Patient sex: M
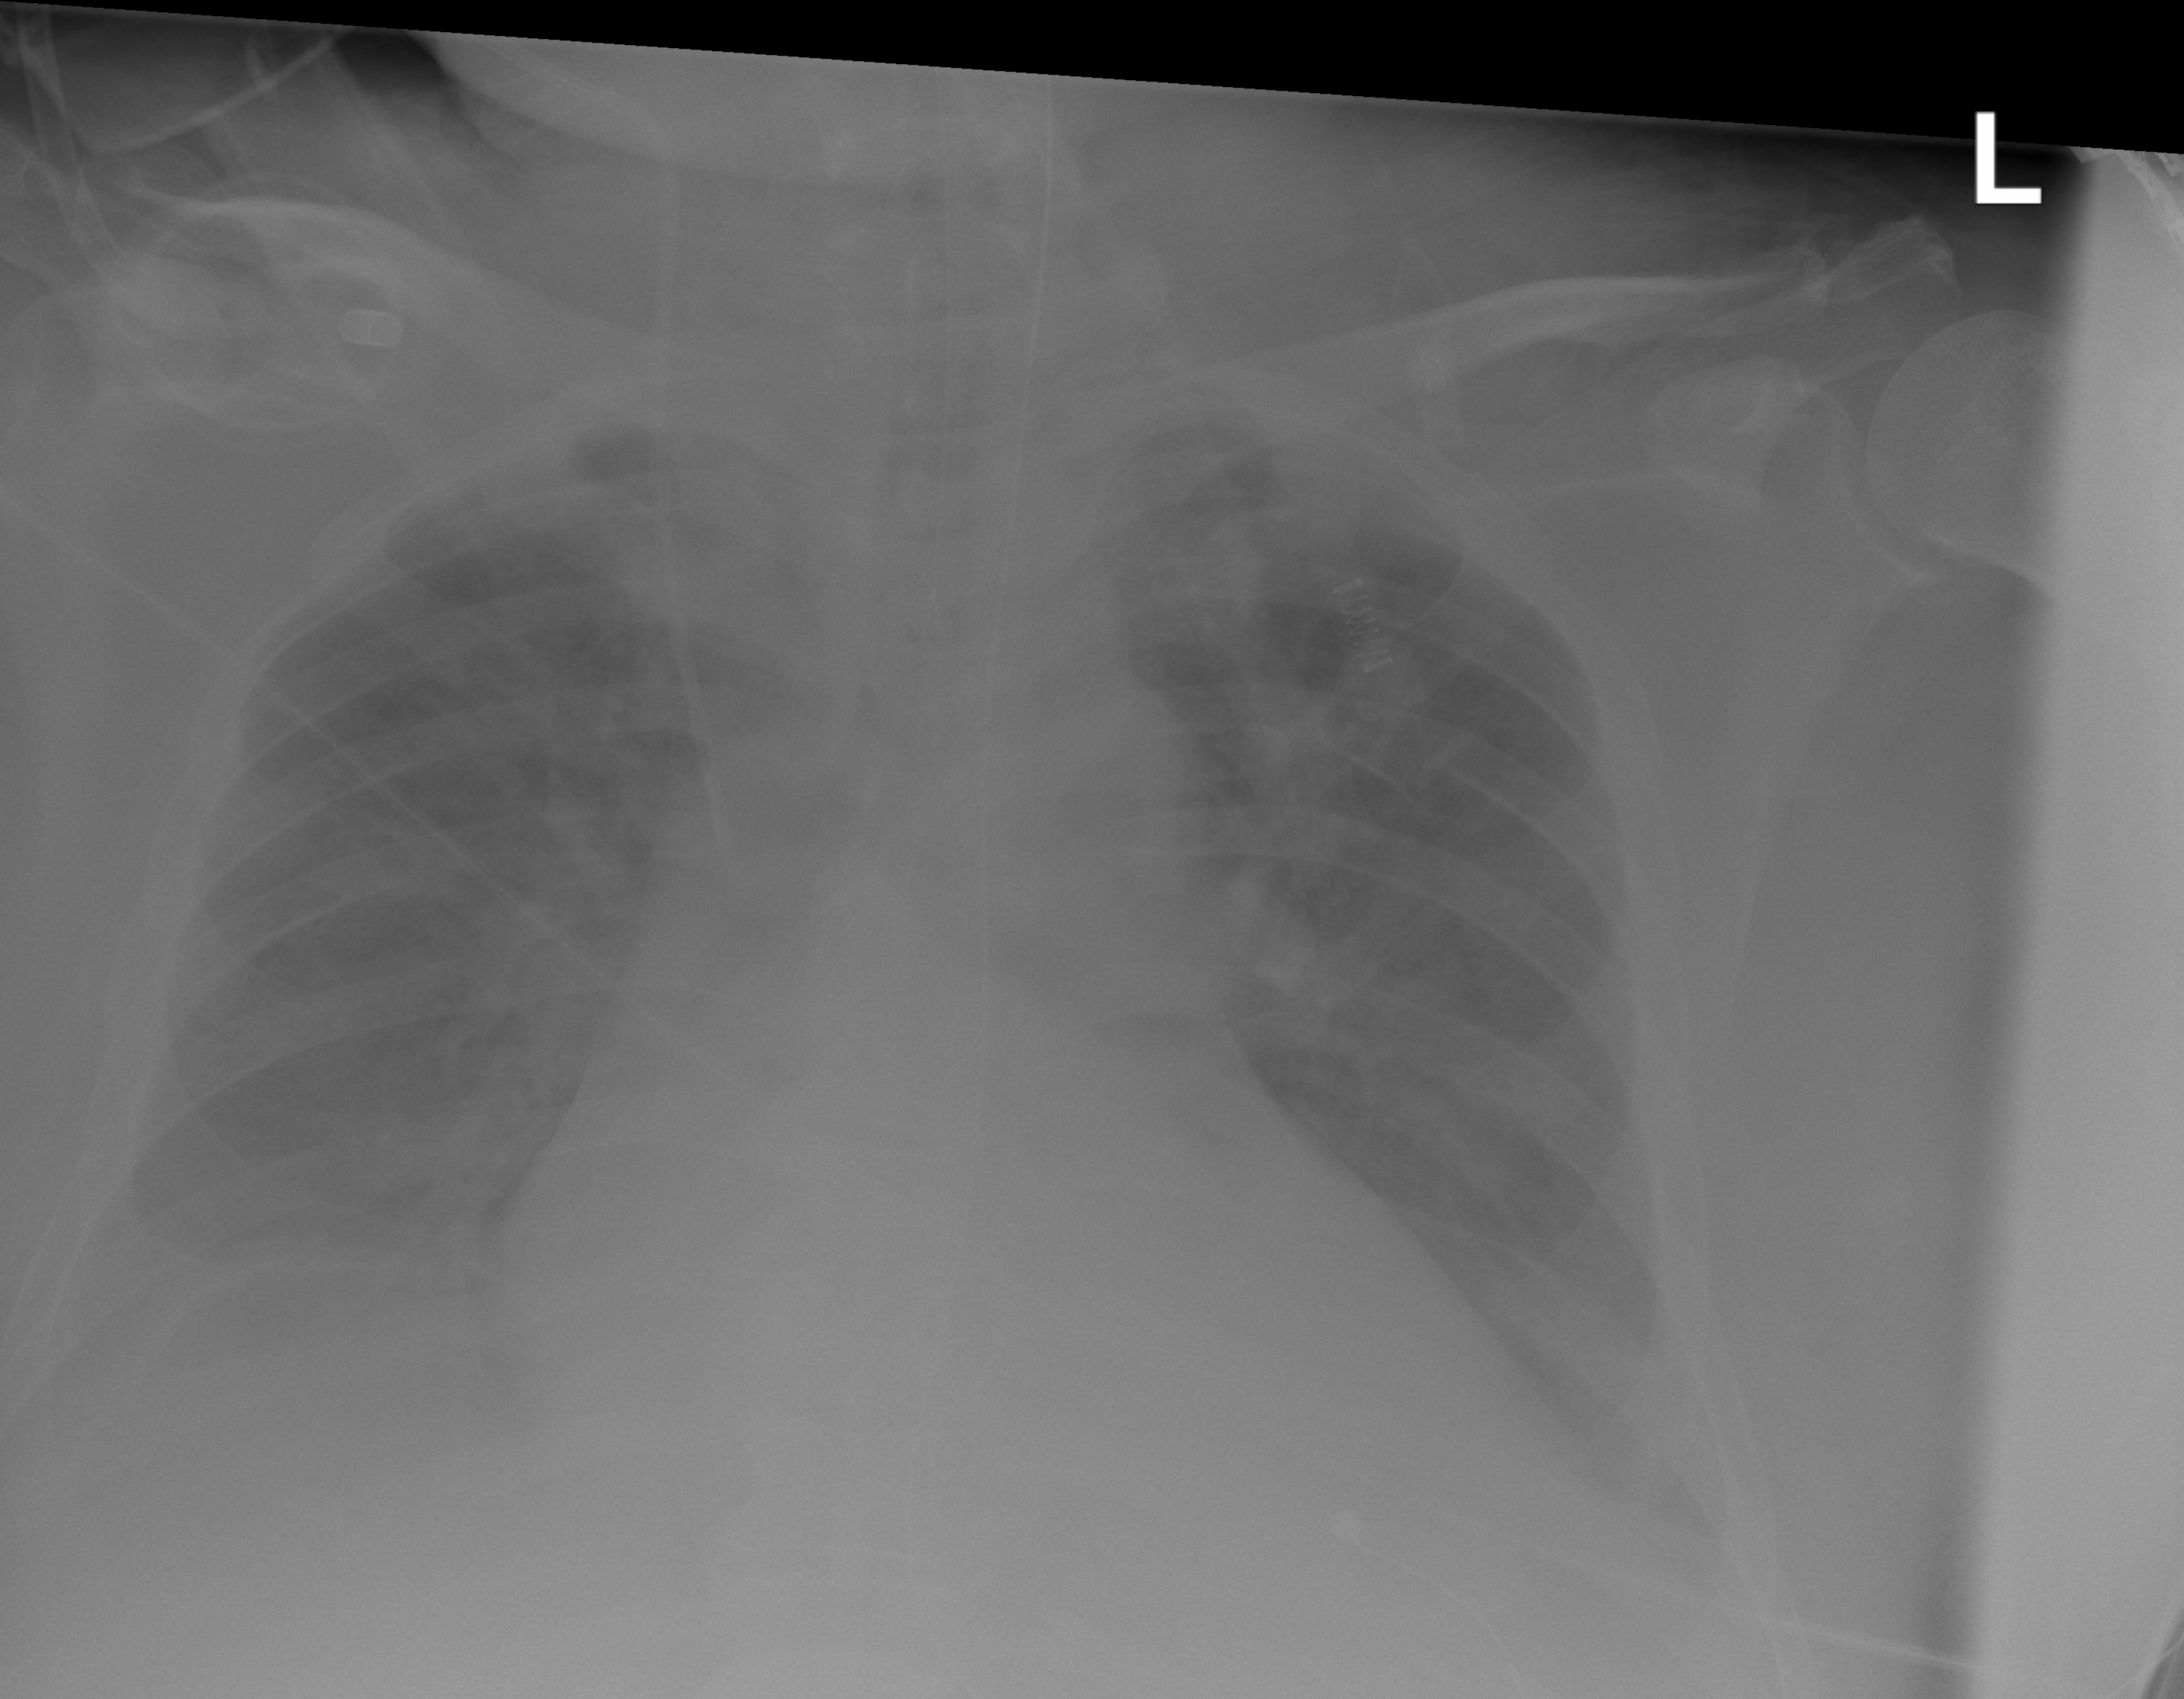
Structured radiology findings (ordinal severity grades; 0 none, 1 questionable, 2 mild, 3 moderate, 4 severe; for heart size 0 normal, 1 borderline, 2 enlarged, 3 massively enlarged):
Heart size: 2
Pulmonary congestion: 2
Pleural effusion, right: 2
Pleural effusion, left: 2
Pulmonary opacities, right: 1
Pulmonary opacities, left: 0
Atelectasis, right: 2
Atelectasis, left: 2